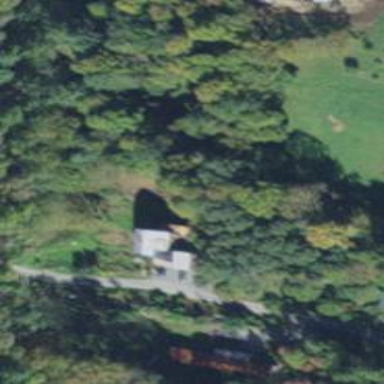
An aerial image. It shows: Simple house.